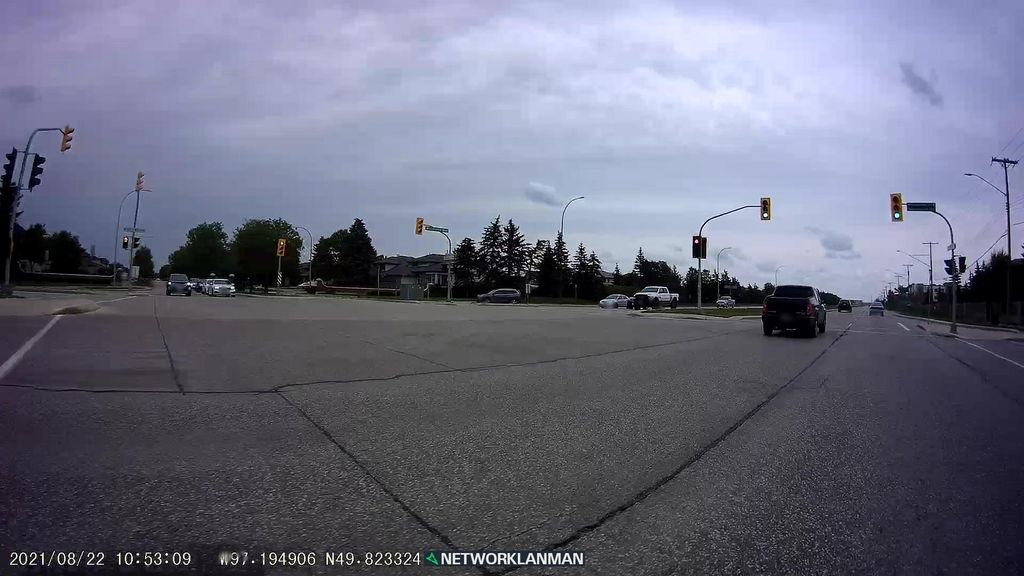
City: winnipeg